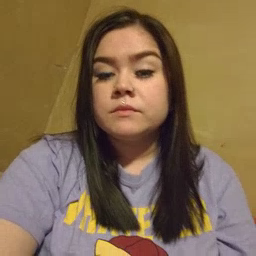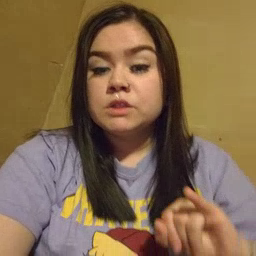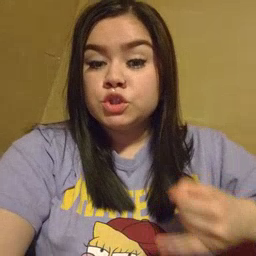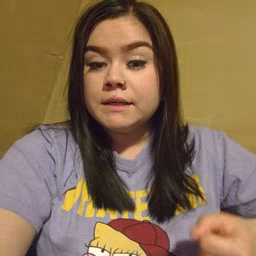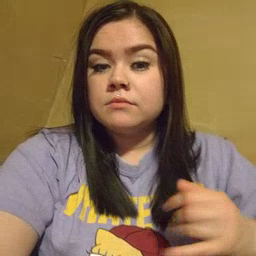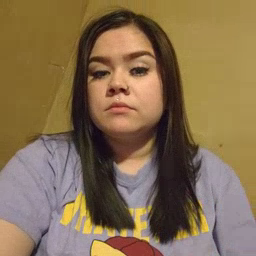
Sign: jeans